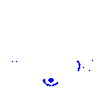
Particle: electron